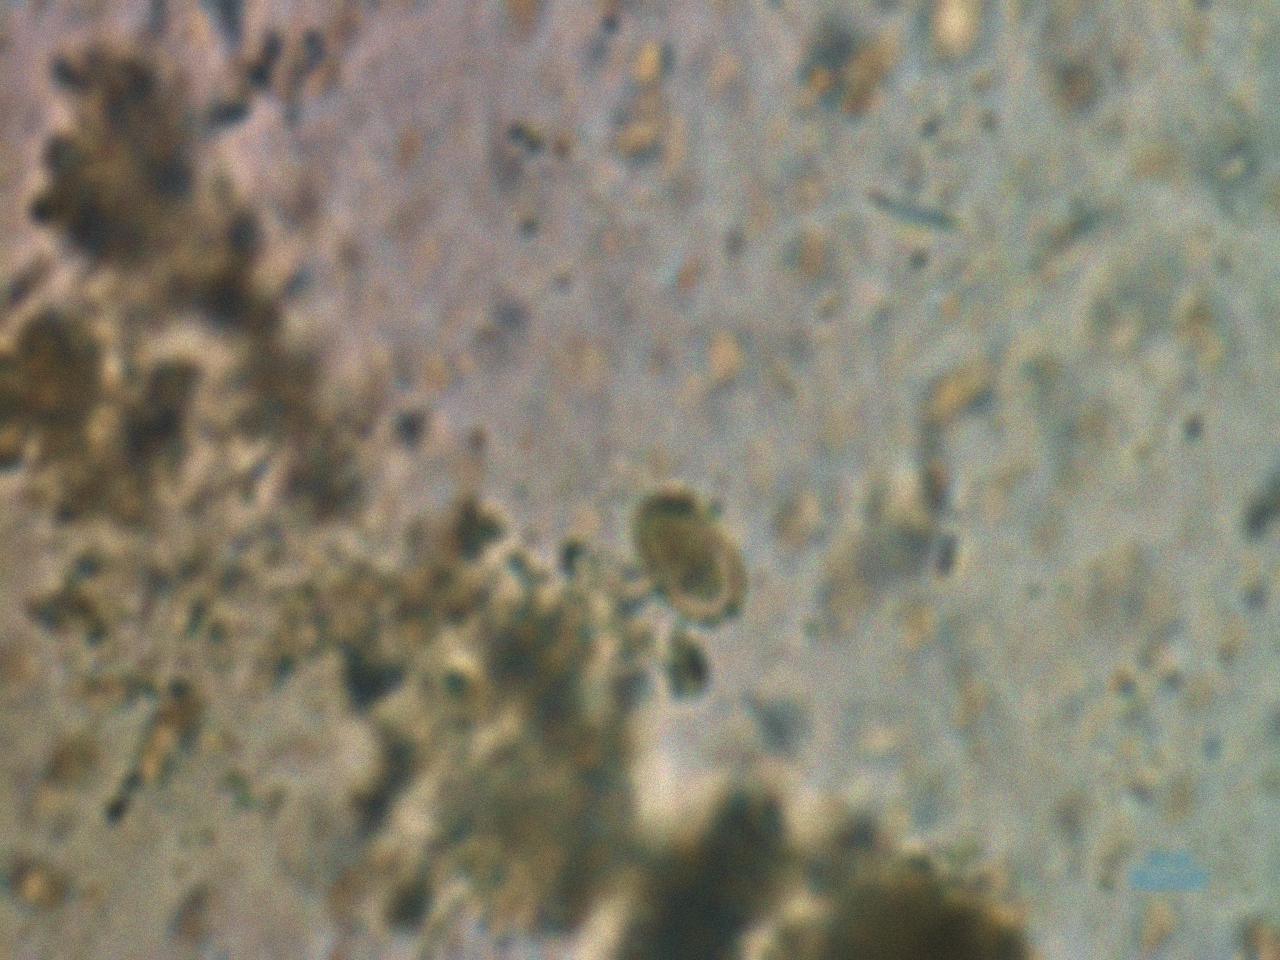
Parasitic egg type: Capillaria philippinensis